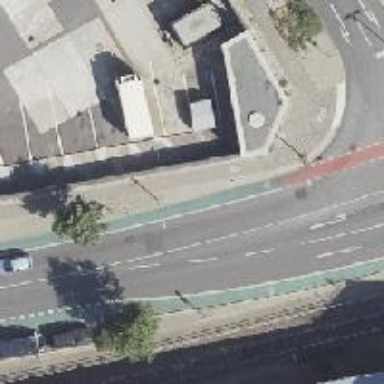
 marked with green surfacing for cyclists."